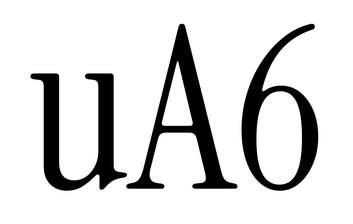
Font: InstrumentSerif-Regular